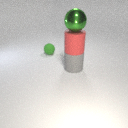
large gray rubber cylinder in front of small green rubber sphere